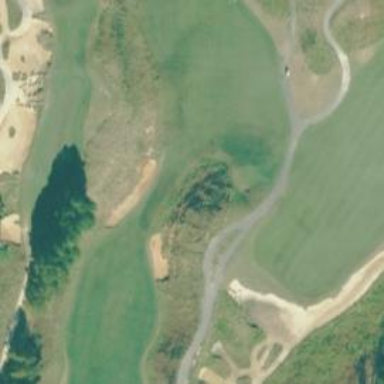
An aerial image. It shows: Path designated for golf carts.